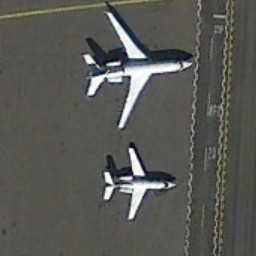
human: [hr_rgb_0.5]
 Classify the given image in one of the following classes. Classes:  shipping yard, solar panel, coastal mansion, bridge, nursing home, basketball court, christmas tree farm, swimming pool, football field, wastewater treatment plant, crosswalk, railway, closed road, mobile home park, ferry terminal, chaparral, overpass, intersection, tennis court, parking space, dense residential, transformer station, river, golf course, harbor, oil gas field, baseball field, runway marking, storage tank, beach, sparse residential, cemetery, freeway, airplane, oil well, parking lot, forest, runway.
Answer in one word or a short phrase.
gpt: airplane